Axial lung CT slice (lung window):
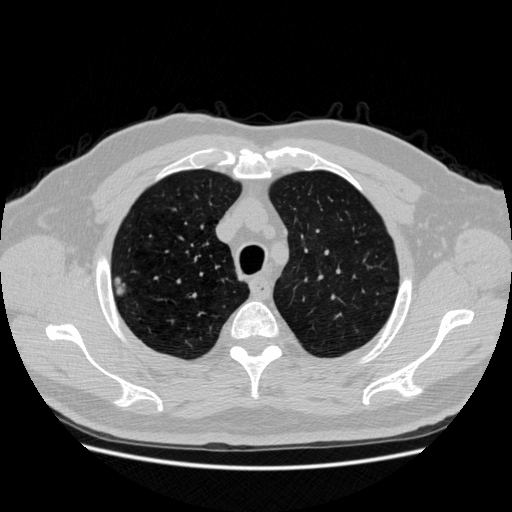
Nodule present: yes
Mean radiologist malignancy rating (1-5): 3.75